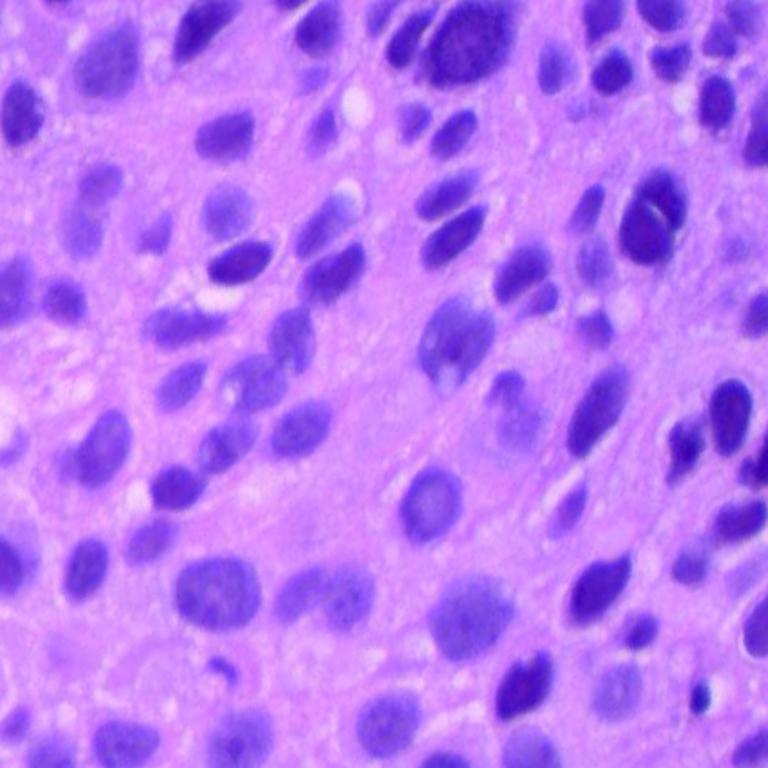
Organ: lung
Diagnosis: squamous carcinomas